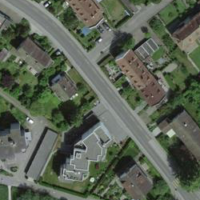
EUNIS habitat code: 54
Species observed at this site:
Lathyrus vernus